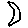
Label: moon